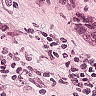
Metastatic tissue present: yes